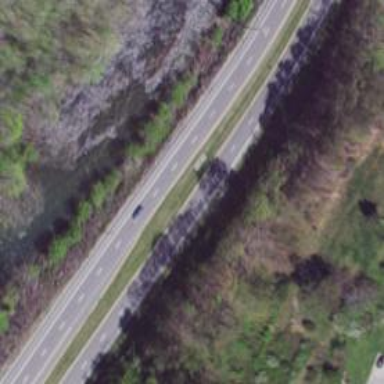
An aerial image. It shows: This image shows trunk highway that functions as expressway.